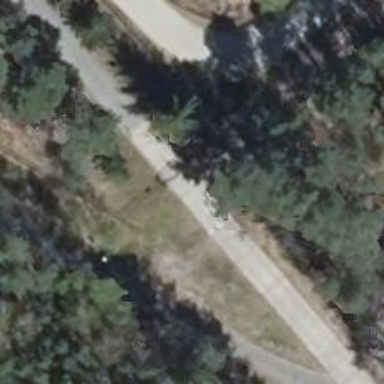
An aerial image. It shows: Unclassified road.